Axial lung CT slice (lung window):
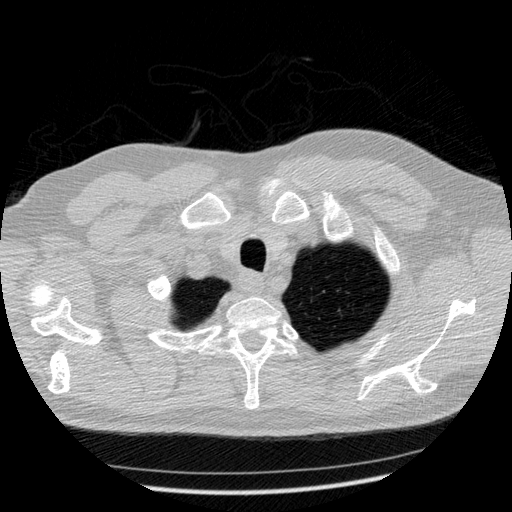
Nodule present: no